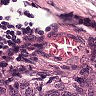
Metastatic tissue present: no